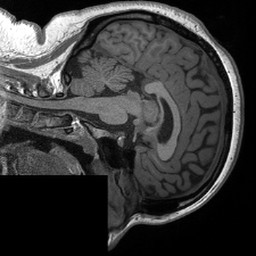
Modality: T1w
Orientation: sagittal
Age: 24
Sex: female